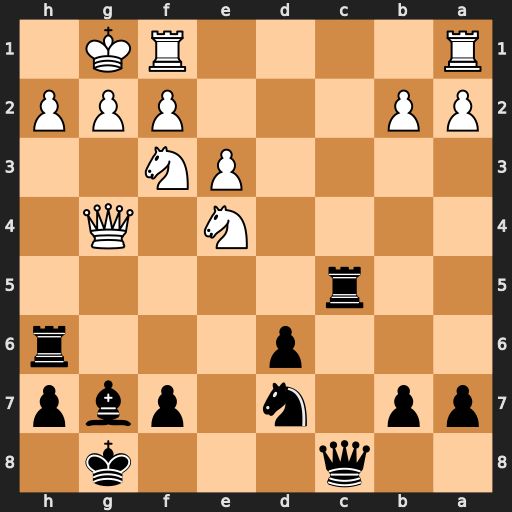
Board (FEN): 2q3k1/pp1n1pbp/3p3r/2r5/4N1Q1/4PN2/PP3PPP/R4RK1
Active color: b
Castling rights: -
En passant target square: -
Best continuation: f5 Qf4 fxe4